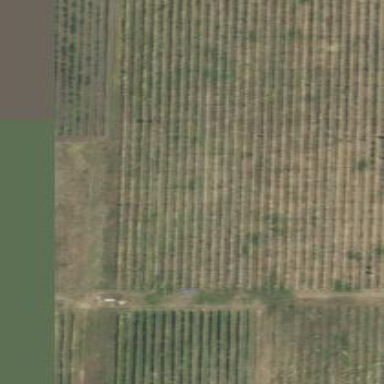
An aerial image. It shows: Vineyard with grape crops.